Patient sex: F
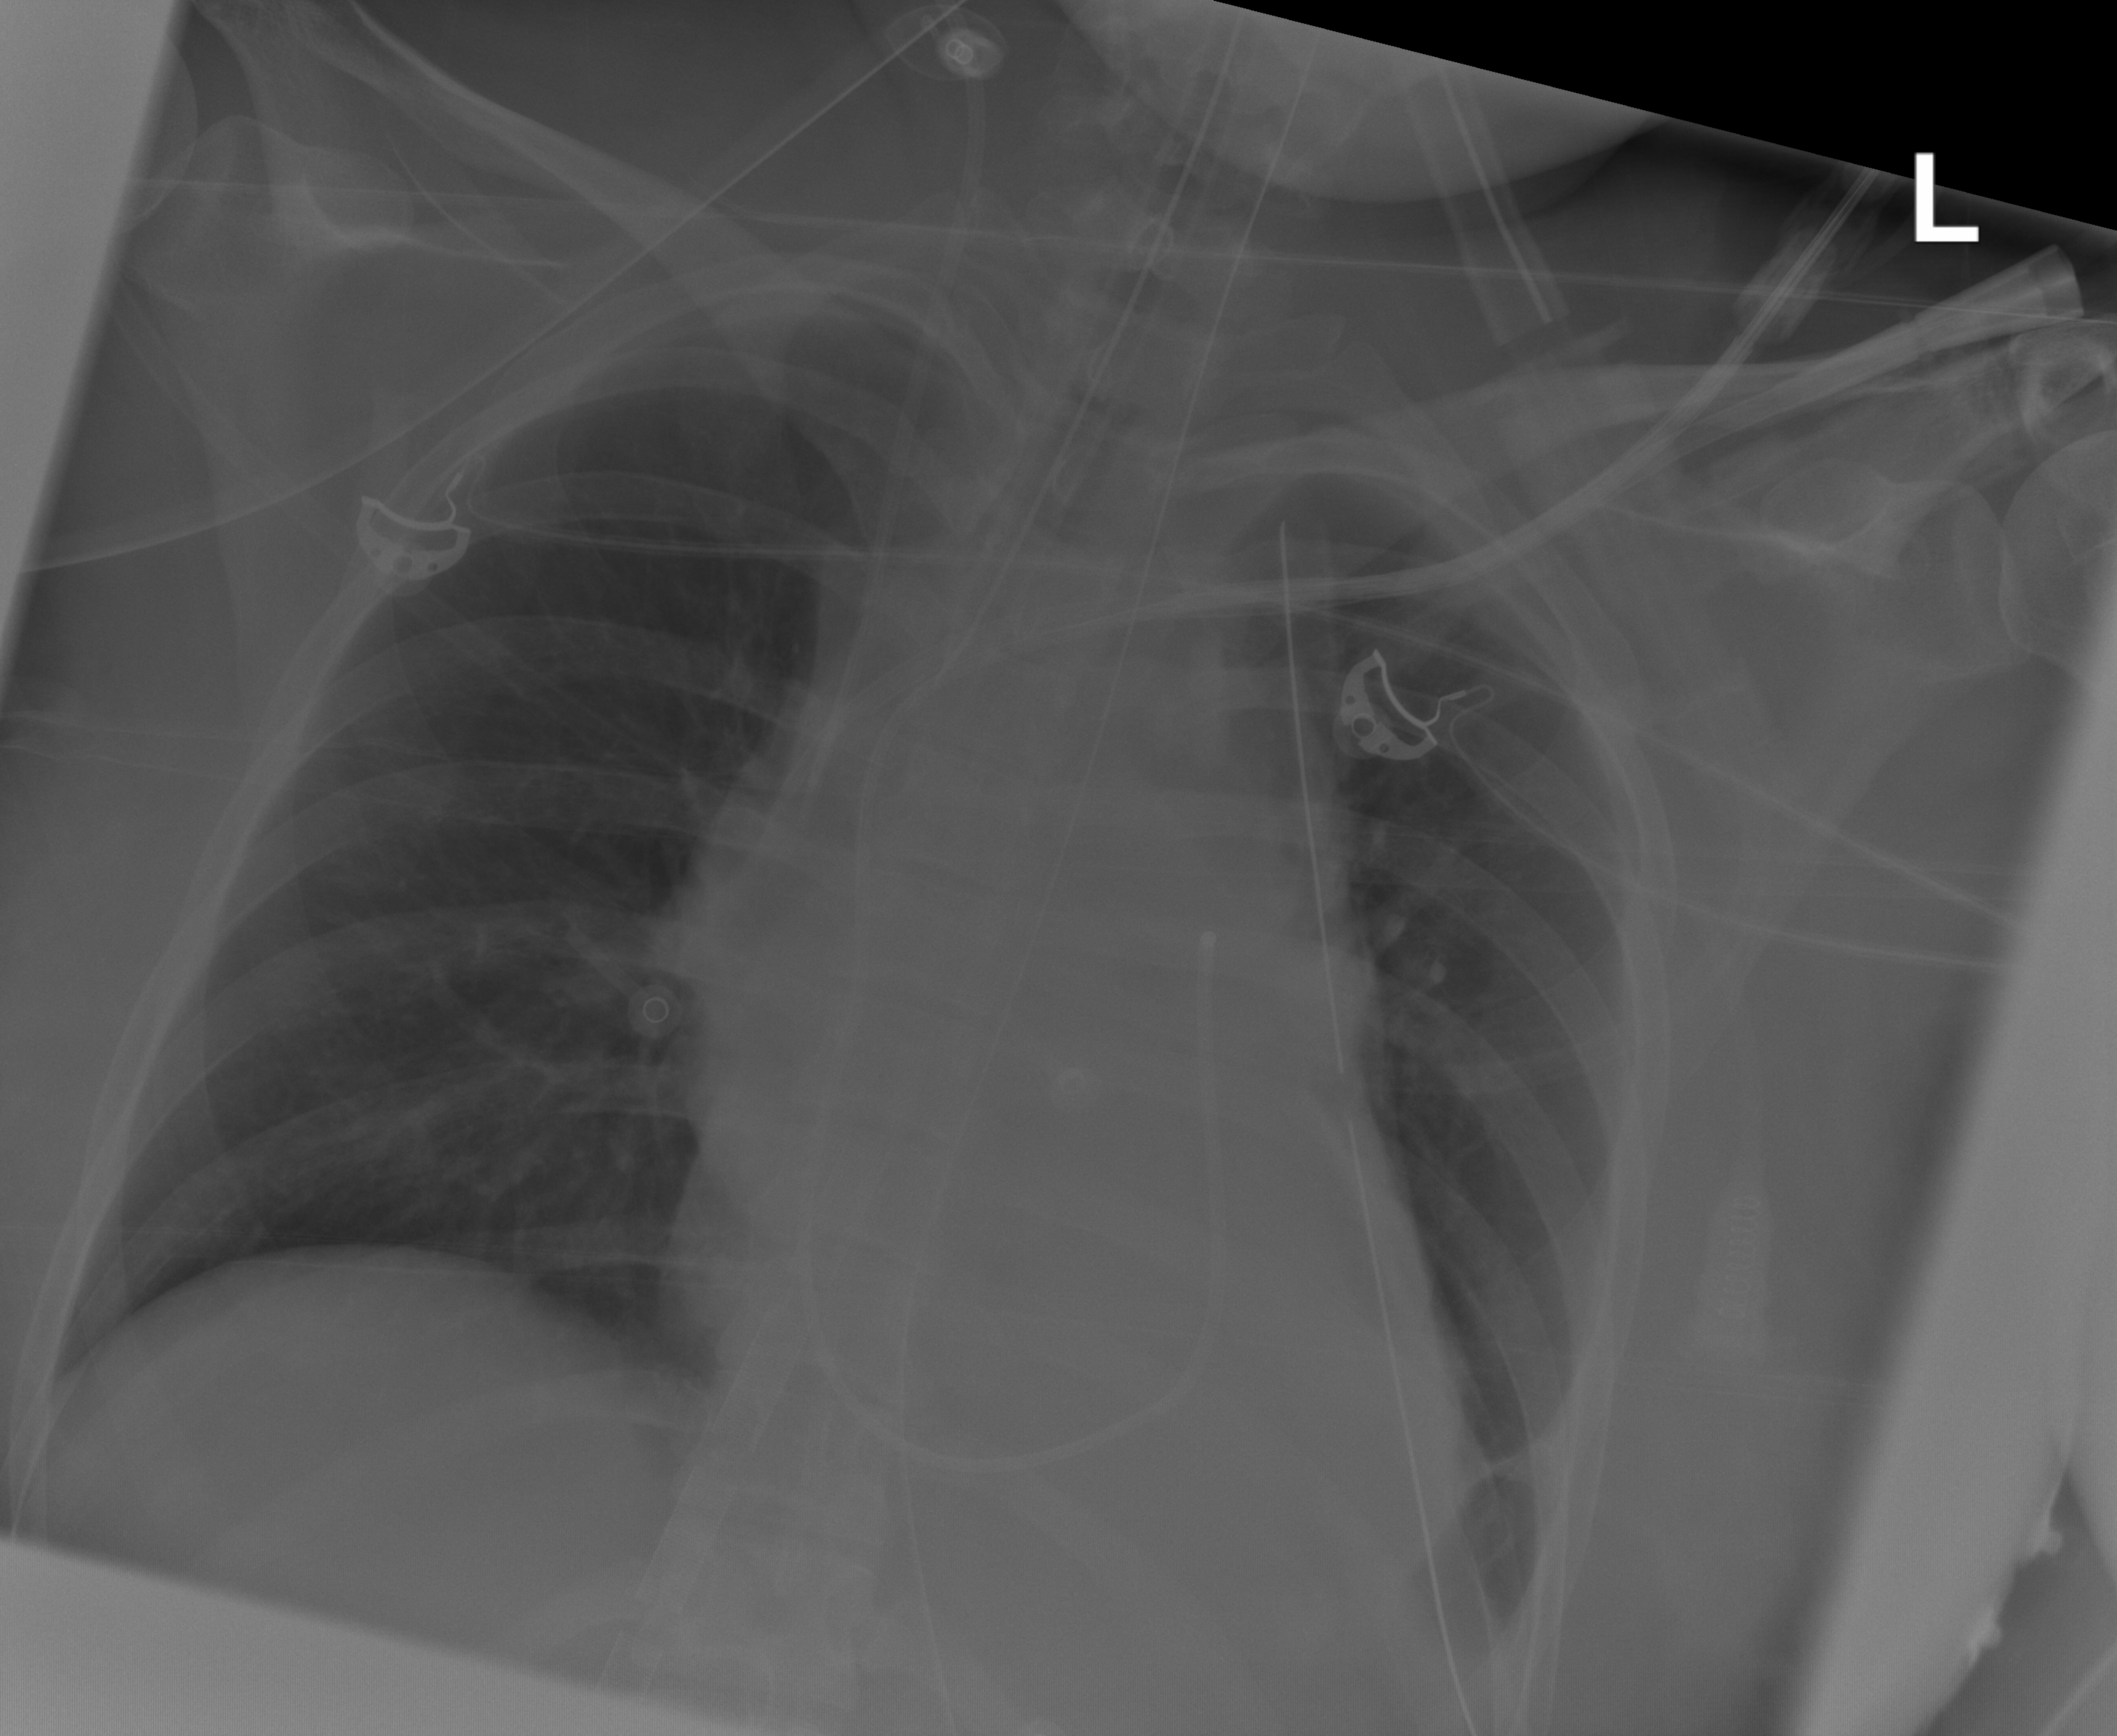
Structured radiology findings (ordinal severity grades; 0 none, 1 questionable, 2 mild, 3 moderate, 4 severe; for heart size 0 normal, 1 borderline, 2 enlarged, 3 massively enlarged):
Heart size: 2
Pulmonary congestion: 0
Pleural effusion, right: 0
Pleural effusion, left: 2
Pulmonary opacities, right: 0
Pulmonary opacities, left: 0
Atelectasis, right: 0
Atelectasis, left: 2